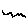
Label: zigzag